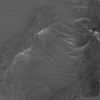
Label: not_dusty